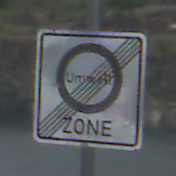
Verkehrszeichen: EndeUmweltzone
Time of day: MorningAfternoon
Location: Outdoor (Nature)
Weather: PartlyCloudy
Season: NotSpecified
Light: Natural